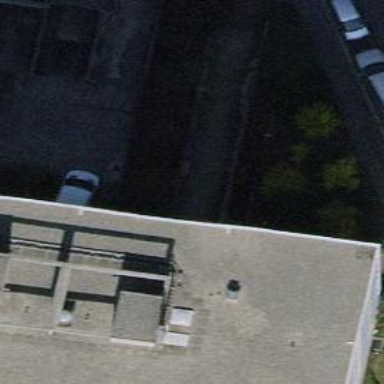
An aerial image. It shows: Parking area.